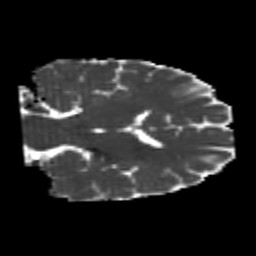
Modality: MD
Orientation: coronal
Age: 22
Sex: male
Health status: healthy
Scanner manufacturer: philips
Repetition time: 7.384 s
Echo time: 0.08599 s